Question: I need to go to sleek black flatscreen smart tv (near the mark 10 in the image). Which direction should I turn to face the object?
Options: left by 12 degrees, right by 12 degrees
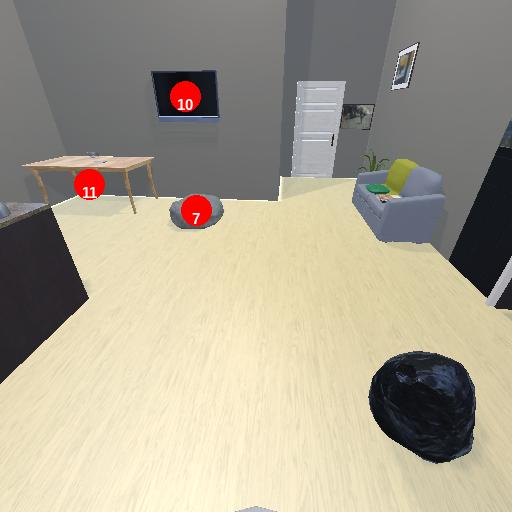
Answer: left by 12 degrees